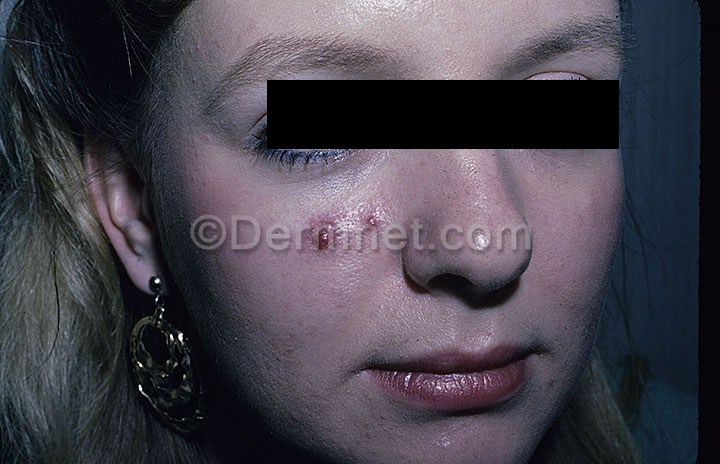
Disease: Vascular Tumors